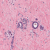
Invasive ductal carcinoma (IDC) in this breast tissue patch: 0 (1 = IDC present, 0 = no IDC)